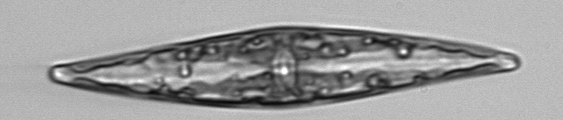
Label: Pleurosigma